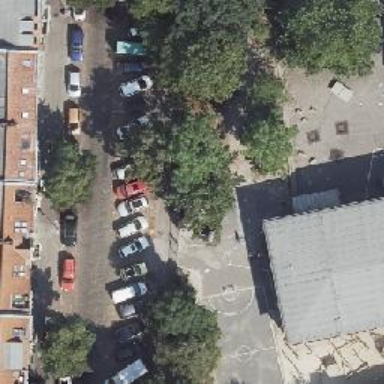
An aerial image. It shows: Urban tree with broadleaved deciduous leaves.